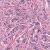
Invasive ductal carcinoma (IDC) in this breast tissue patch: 1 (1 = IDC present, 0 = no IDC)